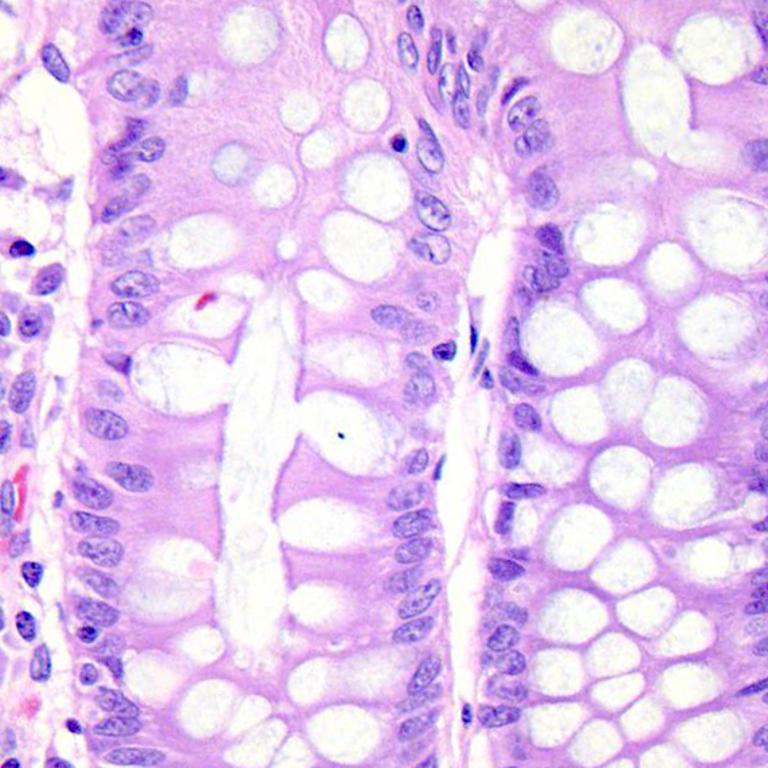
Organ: colon
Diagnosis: benign